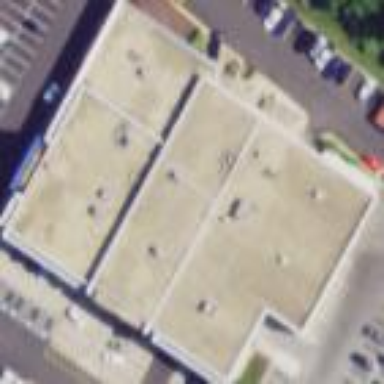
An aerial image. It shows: Commercial building housing car shop.